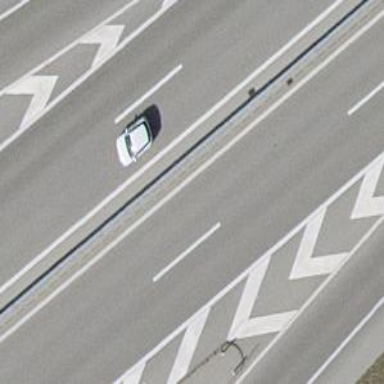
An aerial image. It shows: Motorway.